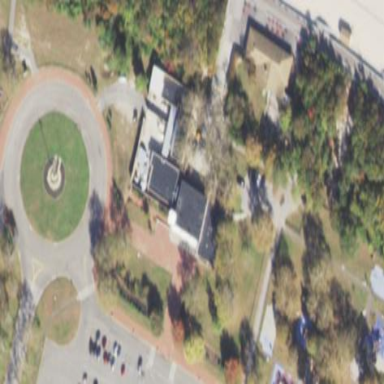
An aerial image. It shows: Civic building.